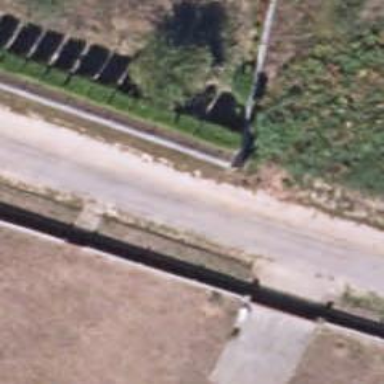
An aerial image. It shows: Fence.